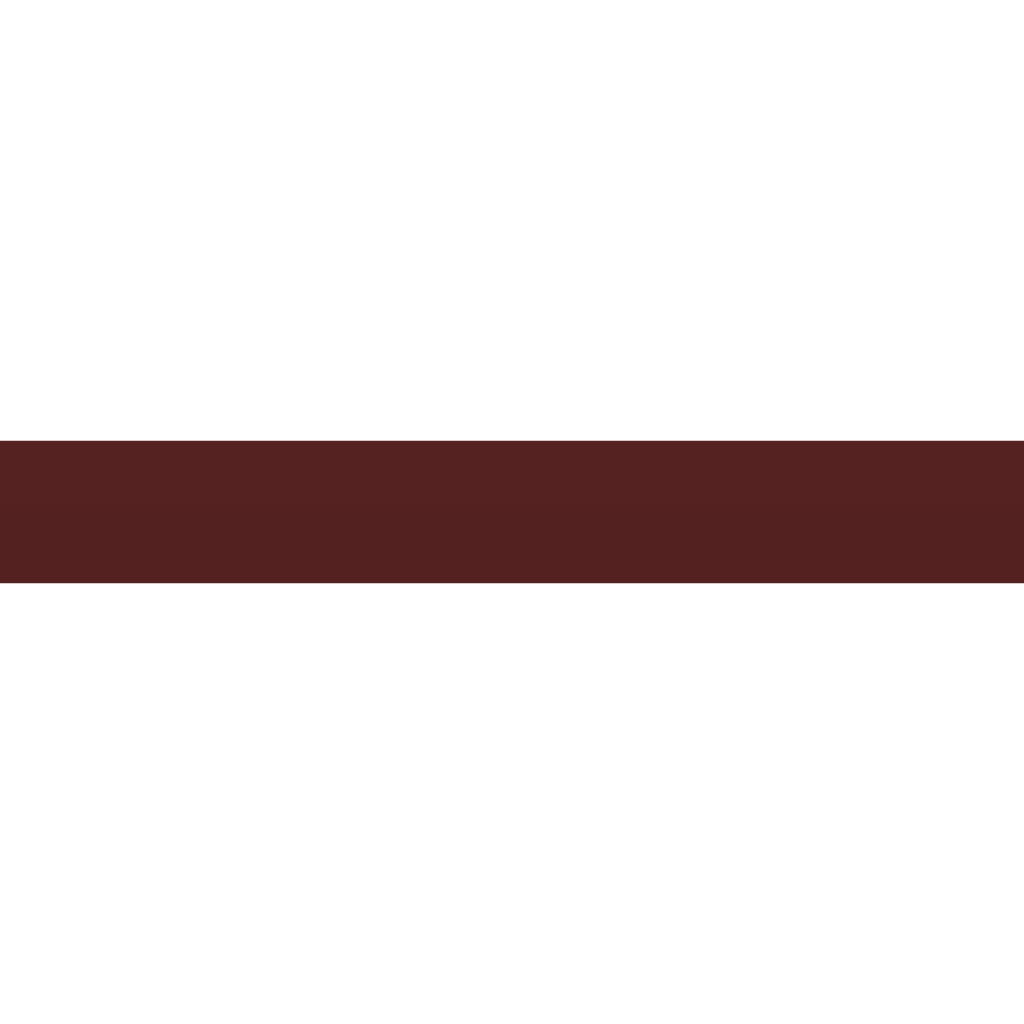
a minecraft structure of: Nether tree